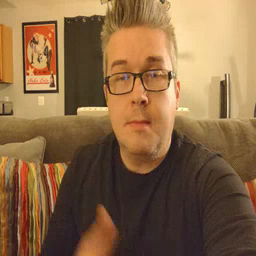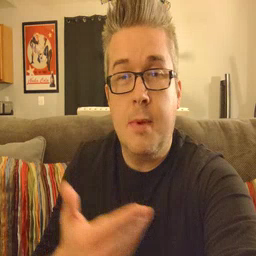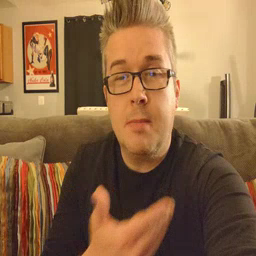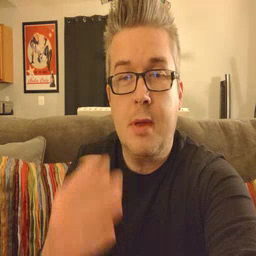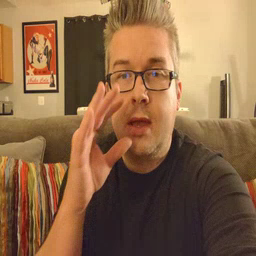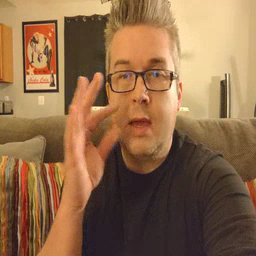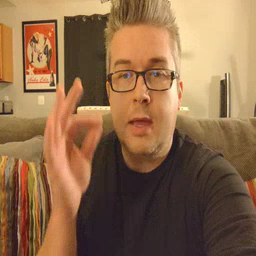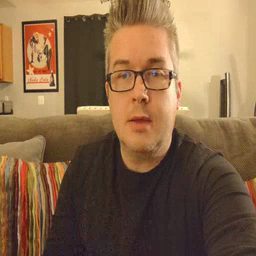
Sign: kitty